Question: ## Update
This was my best effort creating the following scheme

'''
user = self.auth.store.user_model.create_user(email,
password_raw=newpasswd)
if not user[0]: # user is a tuple
return user[1] # Error message
else:
# User is created, let's try making the references
okuser = auth_models.User.get_by_id(long(user[1].key.id()))
okuser.sponsor = auth_models.User.get_by_id(long(sponsor_id)).auth_ids
'''
## Original question
How can I make a selfreference with an expando class to indicate which User is the "sponsor" of which? The "sponsor" is the one who invited the new User so at creation we must store that and it would be much neater to store it as a referenceproperty than a string or a stringlist.
I can create a new user but I don't know how to make a reference so that I can tell for one User who another User is who is the sponsor of the first user and I suppose a way to model this is with selfreferenceproperty since both objects are users but the complication is that it is an expando model so I don't know how to use the reference property. Could you tell me how to do it or give me a clue how I can solve this problem in the best way?
'''
user = self.auth.store.user_model.create_user(email,
password_raw=newpasswd)
if not user[0]: # user is a tuple
return user[1] # Error message
else:
# User is created, let's try making the reference
okuser = auth_models.User.get_by_id(user[1].key.id())
okuser.sponsor = db.SelfReferenceProperty(User,
collection_name='matched_images', verbose_name='Sponsor')
'''
I don't know how to do the last part, to store the actual referenceproperty with an epando model. How can it be done?
## Update
It seems it can't be done:
'NotImplementedError: Property sponsor does not support <class 'google.appengine.ext.db.ReferenceProperty'> types.'
Code:
'''
user = self.auth.store.user_model.create_user(email,
password_raw=newpasswd)
if not user[0]: # user is a tuple
return user[1] # Error message
else:
# User is created, let's try redirecting to login page
okuser = auth_models.User.get_by_id(long(user[1].key.id()))
okuser.sponsor = db.SelfReferenceProperty(auth_models.User.get_by_id(sponsor_id),collection_name='matched_distributor')
okuser.put()
'''
It forces me do use a string instead of a reference and then a solution is feasible:
'''
user = self.auth.store.user_model.create_user(email,
password_raw=newpasswd)
if not user[0]: # user is a tuple
return user[1] # Error message
else:
# User is created, let's try redirecting to login page
okuser = auth_models.User.get_by_id(long(user[1].key.id()))
okuser.sponsor = sponsor_id
okuser.put()
'''
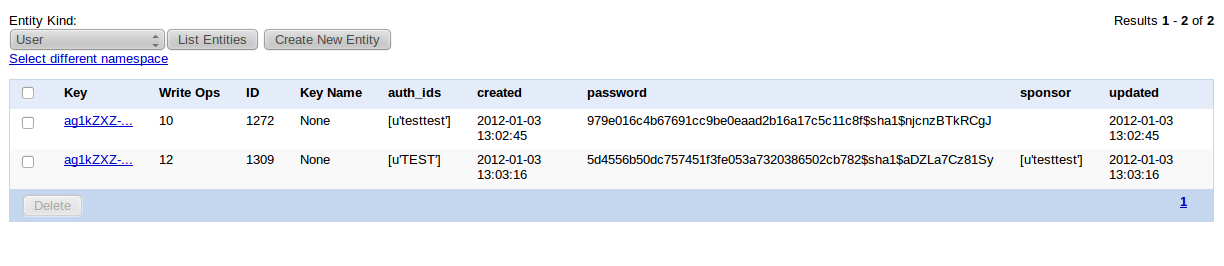
Answer: You can't assign an instance of a Property class to an instance of a model - property classes define properties, they don't represent individual values.
By far the easiest way to do what you want is to add the property as you would on a regular model. Just because you're using expandos (why, by the way?) doesn't mean you can't have regular properties on them as well.